Question: I am trying to make the labels on the x-axis two lined but its cut off. Here is my code
'''
<!DOCTYPE html >
<html>
<head>
<script src="RGraph.common.core.js" ></script>
<script src="RGraph.line.js" ></script>
</head>
<body>
<canvas id="cvs" width="320" height="320">[No canvas support]</canvas>
<script>
window.onload = function ()
{
var line = new RGraph.Line('cvs', [0,52,90,86,86,75,75,75,75,75,60,60,60,60,60,60,100,95,53,53]);
line.Set('chart.labels',['10/05
21:00','11/05
08:00','11/05
20:00','12/05
08:00','12/05
20:00']);
line.Draw();
}
</script>
</body>
</html>
'''
This is how it looks like

I already played around with the canvas height but it does not change it.
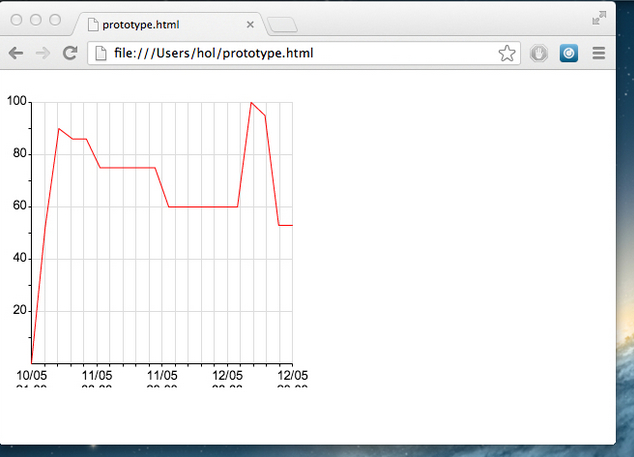
Answer: Increase the chart.gutter.bottom setting. It defaults to 25 - so set it to 35 or 40.